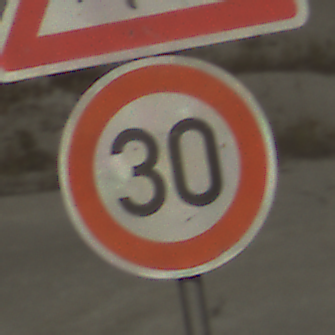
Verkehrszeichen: Geschwindigkeit30
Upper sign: KinderLinks
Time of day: MorningAfternoon
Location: Outdoor (Beach)
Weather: PartlyCloudy
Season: NotSpecified
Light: Natural